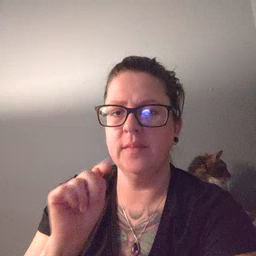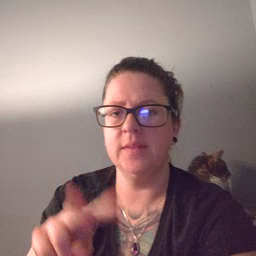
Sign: TV